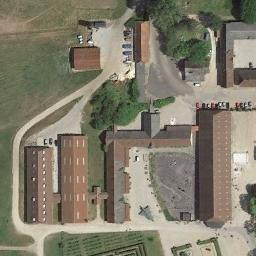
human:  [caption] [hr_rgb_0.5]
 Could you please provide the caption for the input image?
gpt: The palace was built in a forest .

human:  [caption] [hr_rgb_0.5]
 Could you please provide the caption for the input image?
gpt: There are many trees of different sizes beside the palace .

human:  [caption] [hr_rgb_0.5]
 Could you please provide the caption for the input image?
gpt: The palace is on the grass next to some trees .

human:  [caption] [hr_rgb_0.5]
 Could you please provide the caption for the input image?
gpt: The brown palace on the lawn has a square and some cars parked next to the palace .

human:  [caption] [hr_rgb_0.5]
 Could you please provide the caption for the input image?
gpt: There are some green lawns beside the palace with some brown buildings .